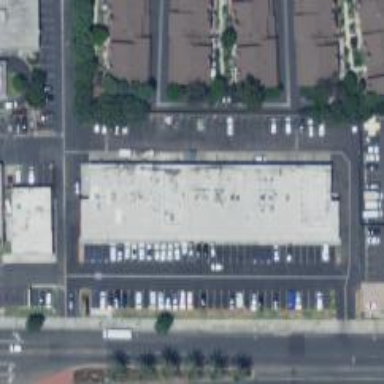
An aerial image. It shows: Car rental facility.